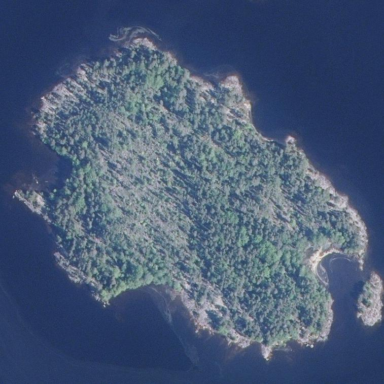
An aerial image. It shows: Island covered with woodland.